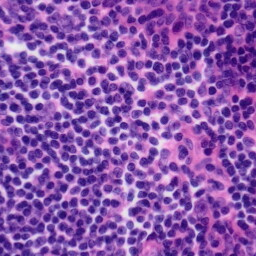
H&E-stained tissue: Tonsil